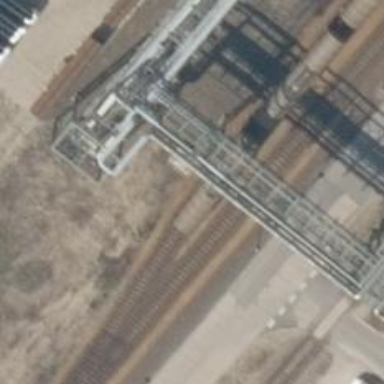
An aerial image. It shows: Railway yard in service.